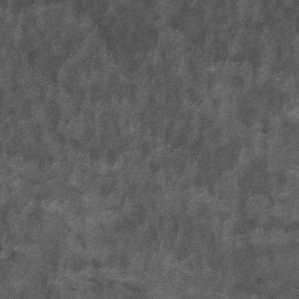
Label: non_frost